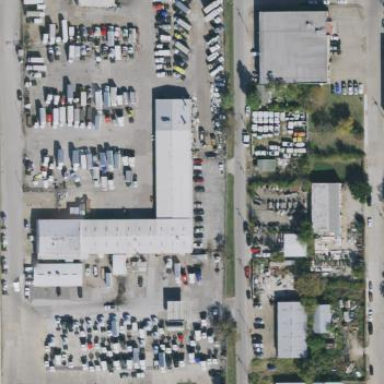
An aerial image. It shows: Car repair building.